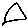
Label: triangle